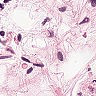
Metastatic tissue present: no